Question:
Now I have a set of contour points. I have ray 'L' which starts at 'Pn' and has an angle of 'ALPHA' clockwise to the horizontal axis. I want to calculate the length of line which starts at 'Pn' and ends at the point that ray 'L' intersects with the contour, in this case is one point between 'Pn-2' and 'Pn-3'. So how can I efficently and fast calculate this length?
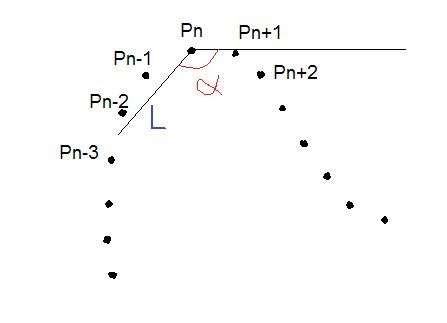
Answer: No algorithm can solve this in faster than linear time, since the number of intersections may be linear, and so is the size of the output. I can suggest the following algorithm, which is quite convenient and efficient to implement:
- - -